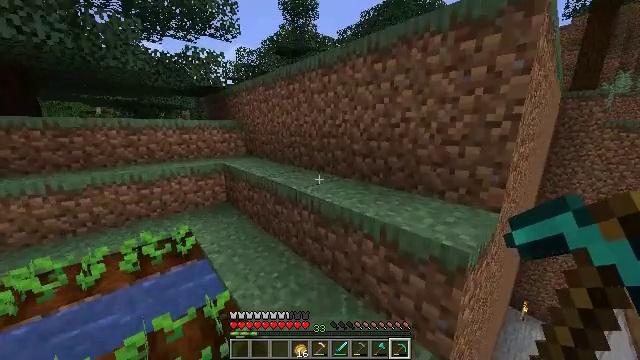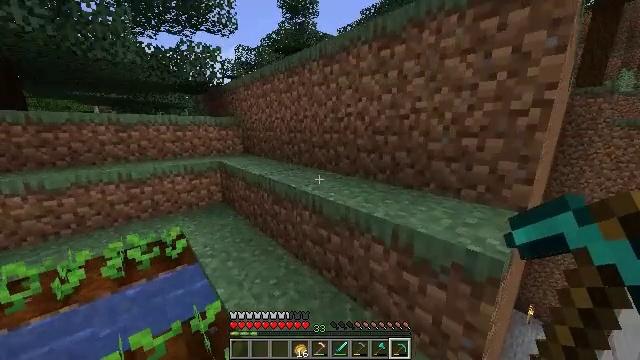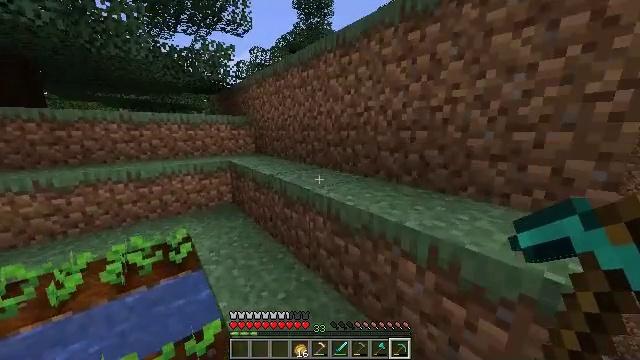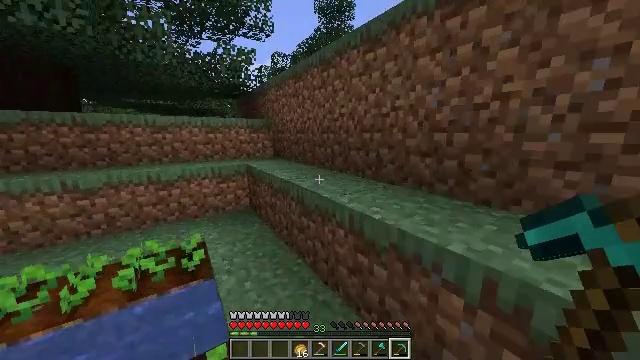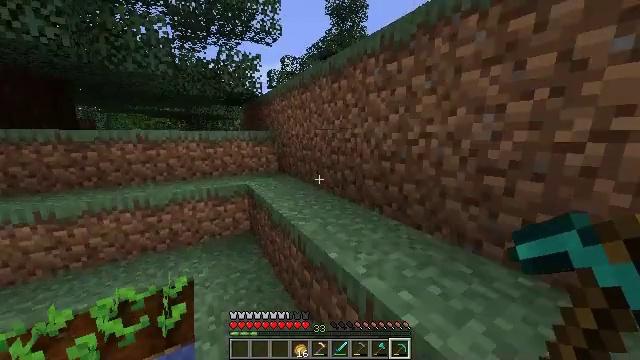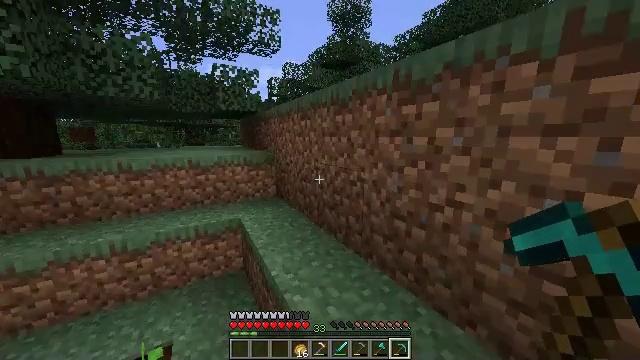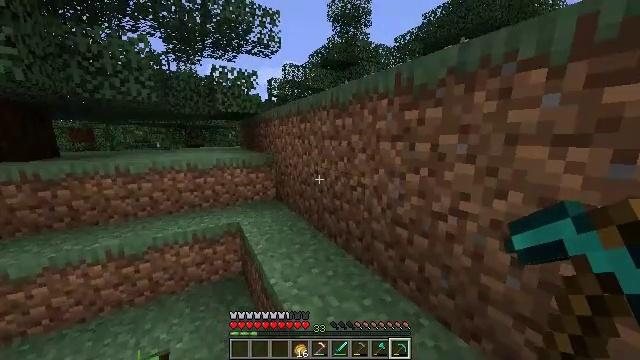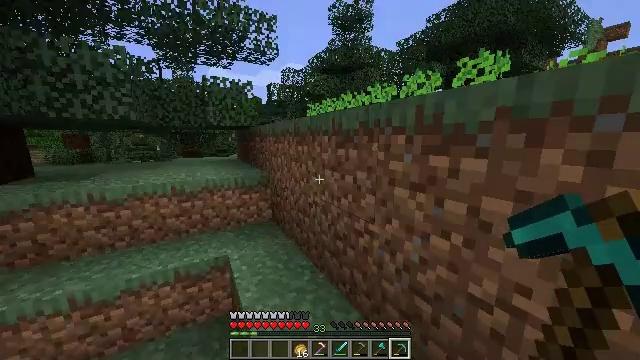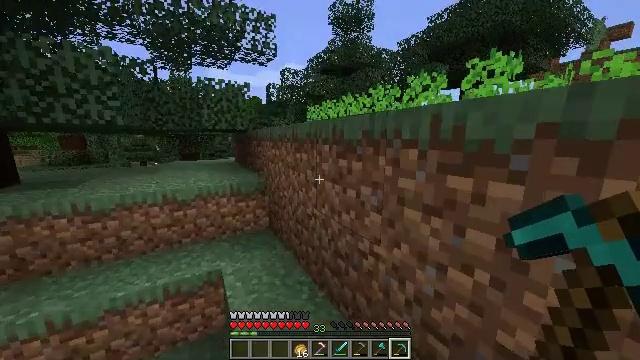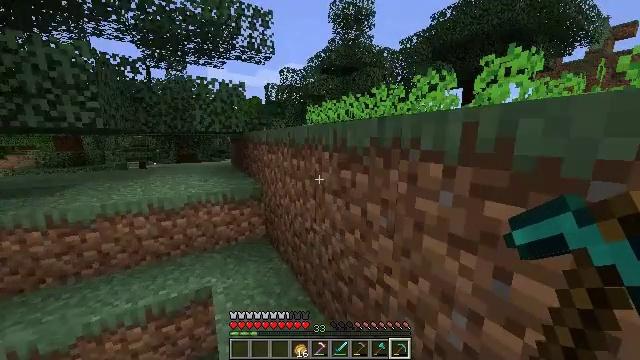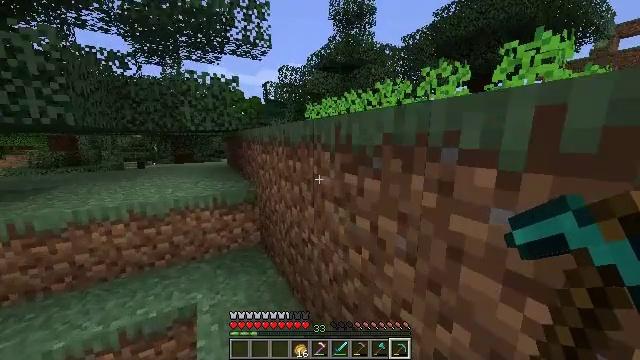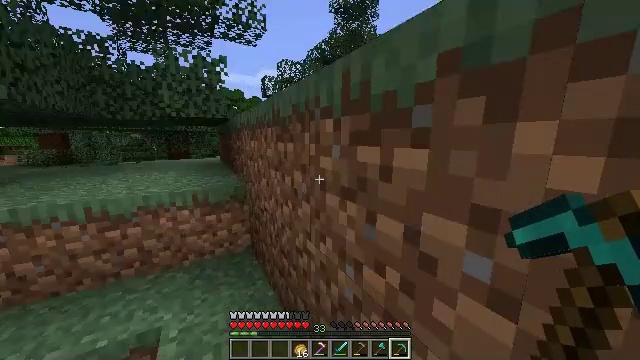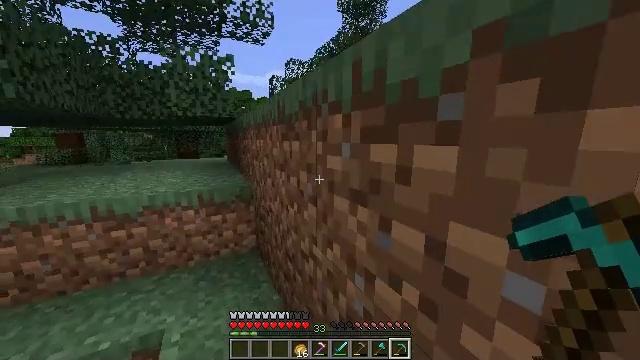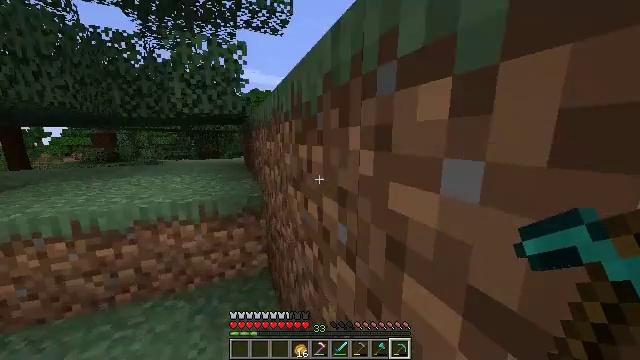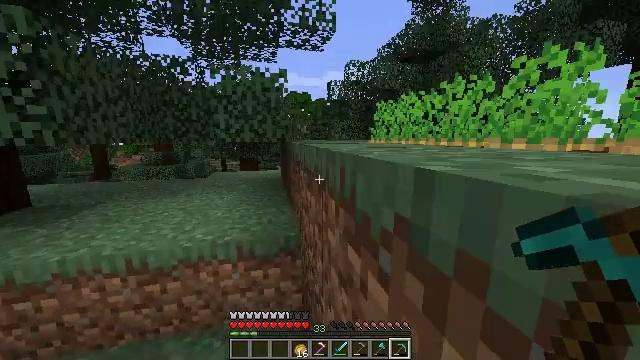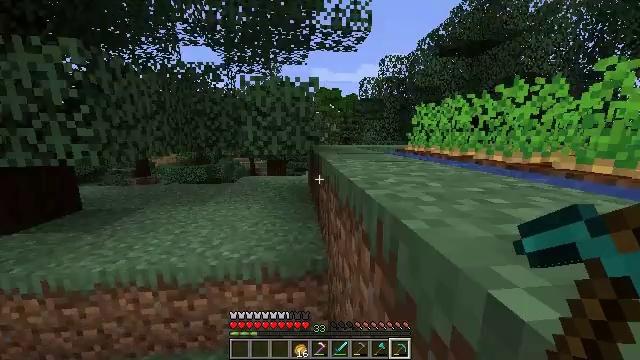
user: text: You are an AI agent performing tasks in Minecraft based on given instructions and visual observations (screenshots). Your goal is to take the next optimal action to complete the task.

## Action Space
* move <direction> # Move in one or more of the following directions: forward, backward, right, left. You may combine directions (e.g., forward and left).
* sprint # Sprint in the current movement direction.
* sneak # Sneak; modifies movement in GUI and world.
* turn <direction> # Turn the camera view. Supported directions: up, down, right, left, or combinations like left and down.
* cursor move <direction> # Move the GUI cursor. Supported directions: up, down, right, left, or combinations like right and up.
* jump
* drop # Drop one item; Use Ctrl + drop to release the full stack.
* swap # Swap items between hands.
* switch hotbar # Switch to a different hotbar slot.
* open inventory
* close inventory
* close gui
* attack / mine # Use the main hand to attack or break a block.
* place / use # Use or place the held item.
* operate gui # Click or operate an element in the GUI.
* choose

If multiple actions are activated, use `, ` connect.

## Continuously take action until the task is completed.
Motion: motion action
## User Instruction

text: Collect carrots by breaking the crop.
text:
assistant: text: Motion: move forward, jump
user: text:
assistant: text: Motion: move forward, turn left, jump
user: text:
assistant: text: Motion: move forward, turn left and up, jump
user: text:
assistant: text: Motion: move forward, sprint, turn left, jump
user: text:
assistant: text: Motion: move forward, sprint, jump
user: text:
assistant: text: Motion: move forward, sprint, jump
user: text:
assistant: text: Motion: move forward, sprint, jump
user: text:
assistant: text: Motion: move forward, sprint, jump
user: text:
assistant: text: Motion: move forward, sprint, jump
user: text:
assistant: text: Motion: move forward, jump
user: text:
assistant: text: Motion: move forward, jump
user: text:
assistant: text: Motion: move forward, turn left, jump
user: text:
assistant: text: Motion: move forward, turn left, jump
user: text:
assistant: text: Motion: move forward, turn left, jump
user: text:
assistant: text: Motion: move forward, sprint, turn left, jump
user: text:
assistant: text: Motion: move forward, sprint, turn left, jump
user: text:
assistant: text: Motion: move forward, sprint, turn left, jump
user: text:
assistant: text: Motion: move forward, sprint, jump
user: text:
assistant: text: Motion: move forward, jump
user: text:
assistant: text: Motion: move forward, jump
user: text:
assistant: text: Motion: move forward, jump
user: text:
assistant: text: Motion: move forward, jump
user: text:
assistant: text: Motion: move forward, jump
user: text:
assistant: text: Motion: move forward, jump
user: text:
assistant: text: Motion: move forward, jump
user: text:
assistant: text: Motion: move forward, jump
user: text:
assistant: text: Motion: move forward, sprint, turn right and down, jump
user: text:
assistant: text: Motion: move forward, sprint, turn right and down, jump
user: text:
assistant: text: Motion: move forward, sprint, turn right and down, jump
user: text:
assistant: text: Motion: move forward, turn right and down, jump